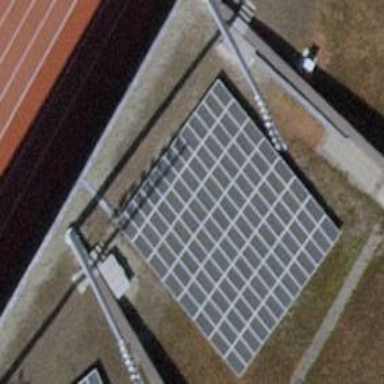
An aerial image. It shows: Solar photovoltaic panel generator installed on the roof.